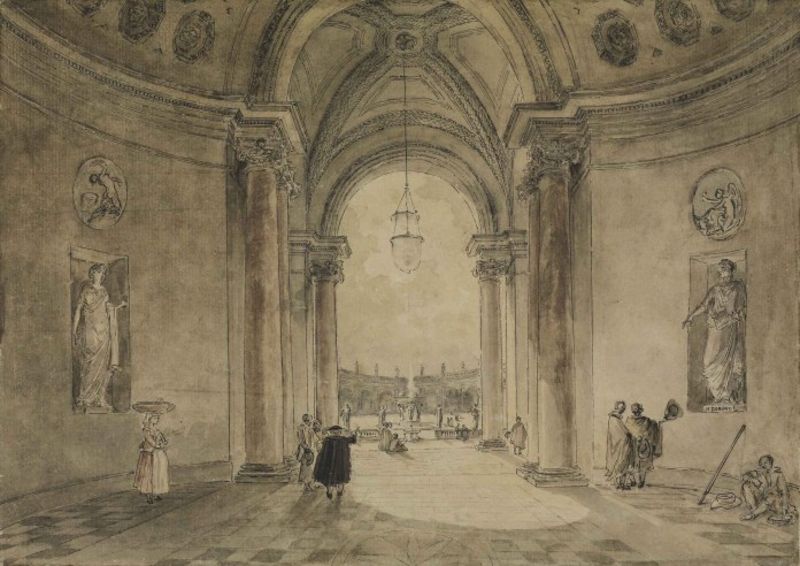
Titel: Blick durch das Atrium des Casinos in das Gartenparterre der Villa Albani
Künstler: Hubert Robert
Standort: Karlsruhe
Institution: Staatliche Kunsthalle Karlsruhe
Schlagwörter: arch, architecture, chandelier, church, column, columns, court, hall, hat, lamp, men, palace, people, white, women, black, interior, lady, painting, portrait, robe, sitting, wall, woman, picture, brown, floor, perspective, angel, greek, man, roman, landscape, roof, sun, light, entrance, view, drawing, palazzo, coat, sketch, walking, couple, sculpture, statue, door, marble, italy, human, lights, beggar, cape, toga, fort, archway, dome, renaissance, rome, temple, ceiling, italian, fountain, art, ornaments, statues, museum, pencil, checkers, poeple, opening, humans, carving, tan, doorway, stick, open, staff, wing, hallway, parasol, umbrella, tiles, tile, grand tour, enlightenment, cleaning, inside, pillars, auditorium, caesar, 17th century, caspar david friedrich, exit, huge, begger, tag, coliseum, cupula, colleseum, day time, palazo, musuem, candiler, parsol